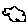
Label: cloud